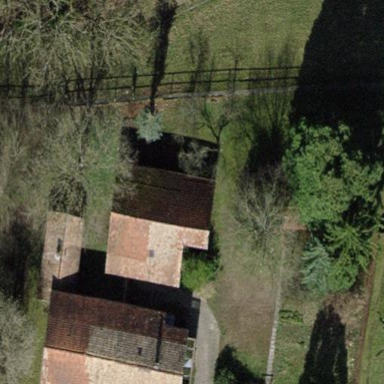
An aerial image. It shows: Rural barn.